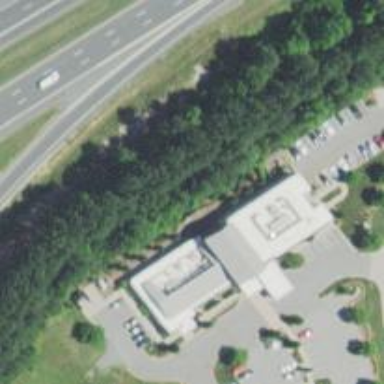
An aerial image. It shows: Clinic.